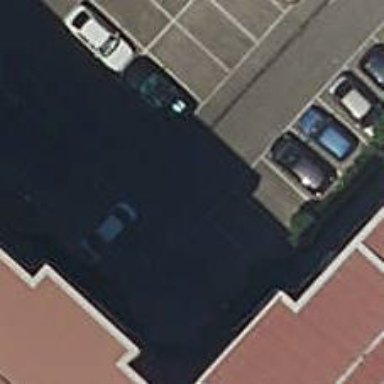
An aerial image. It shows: Parking aisle designated as service road.